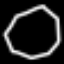
Label: octagon